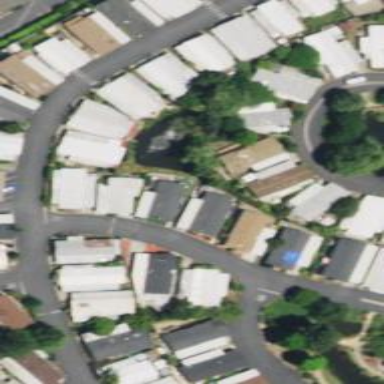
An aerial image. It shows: Residential road.